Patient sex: M
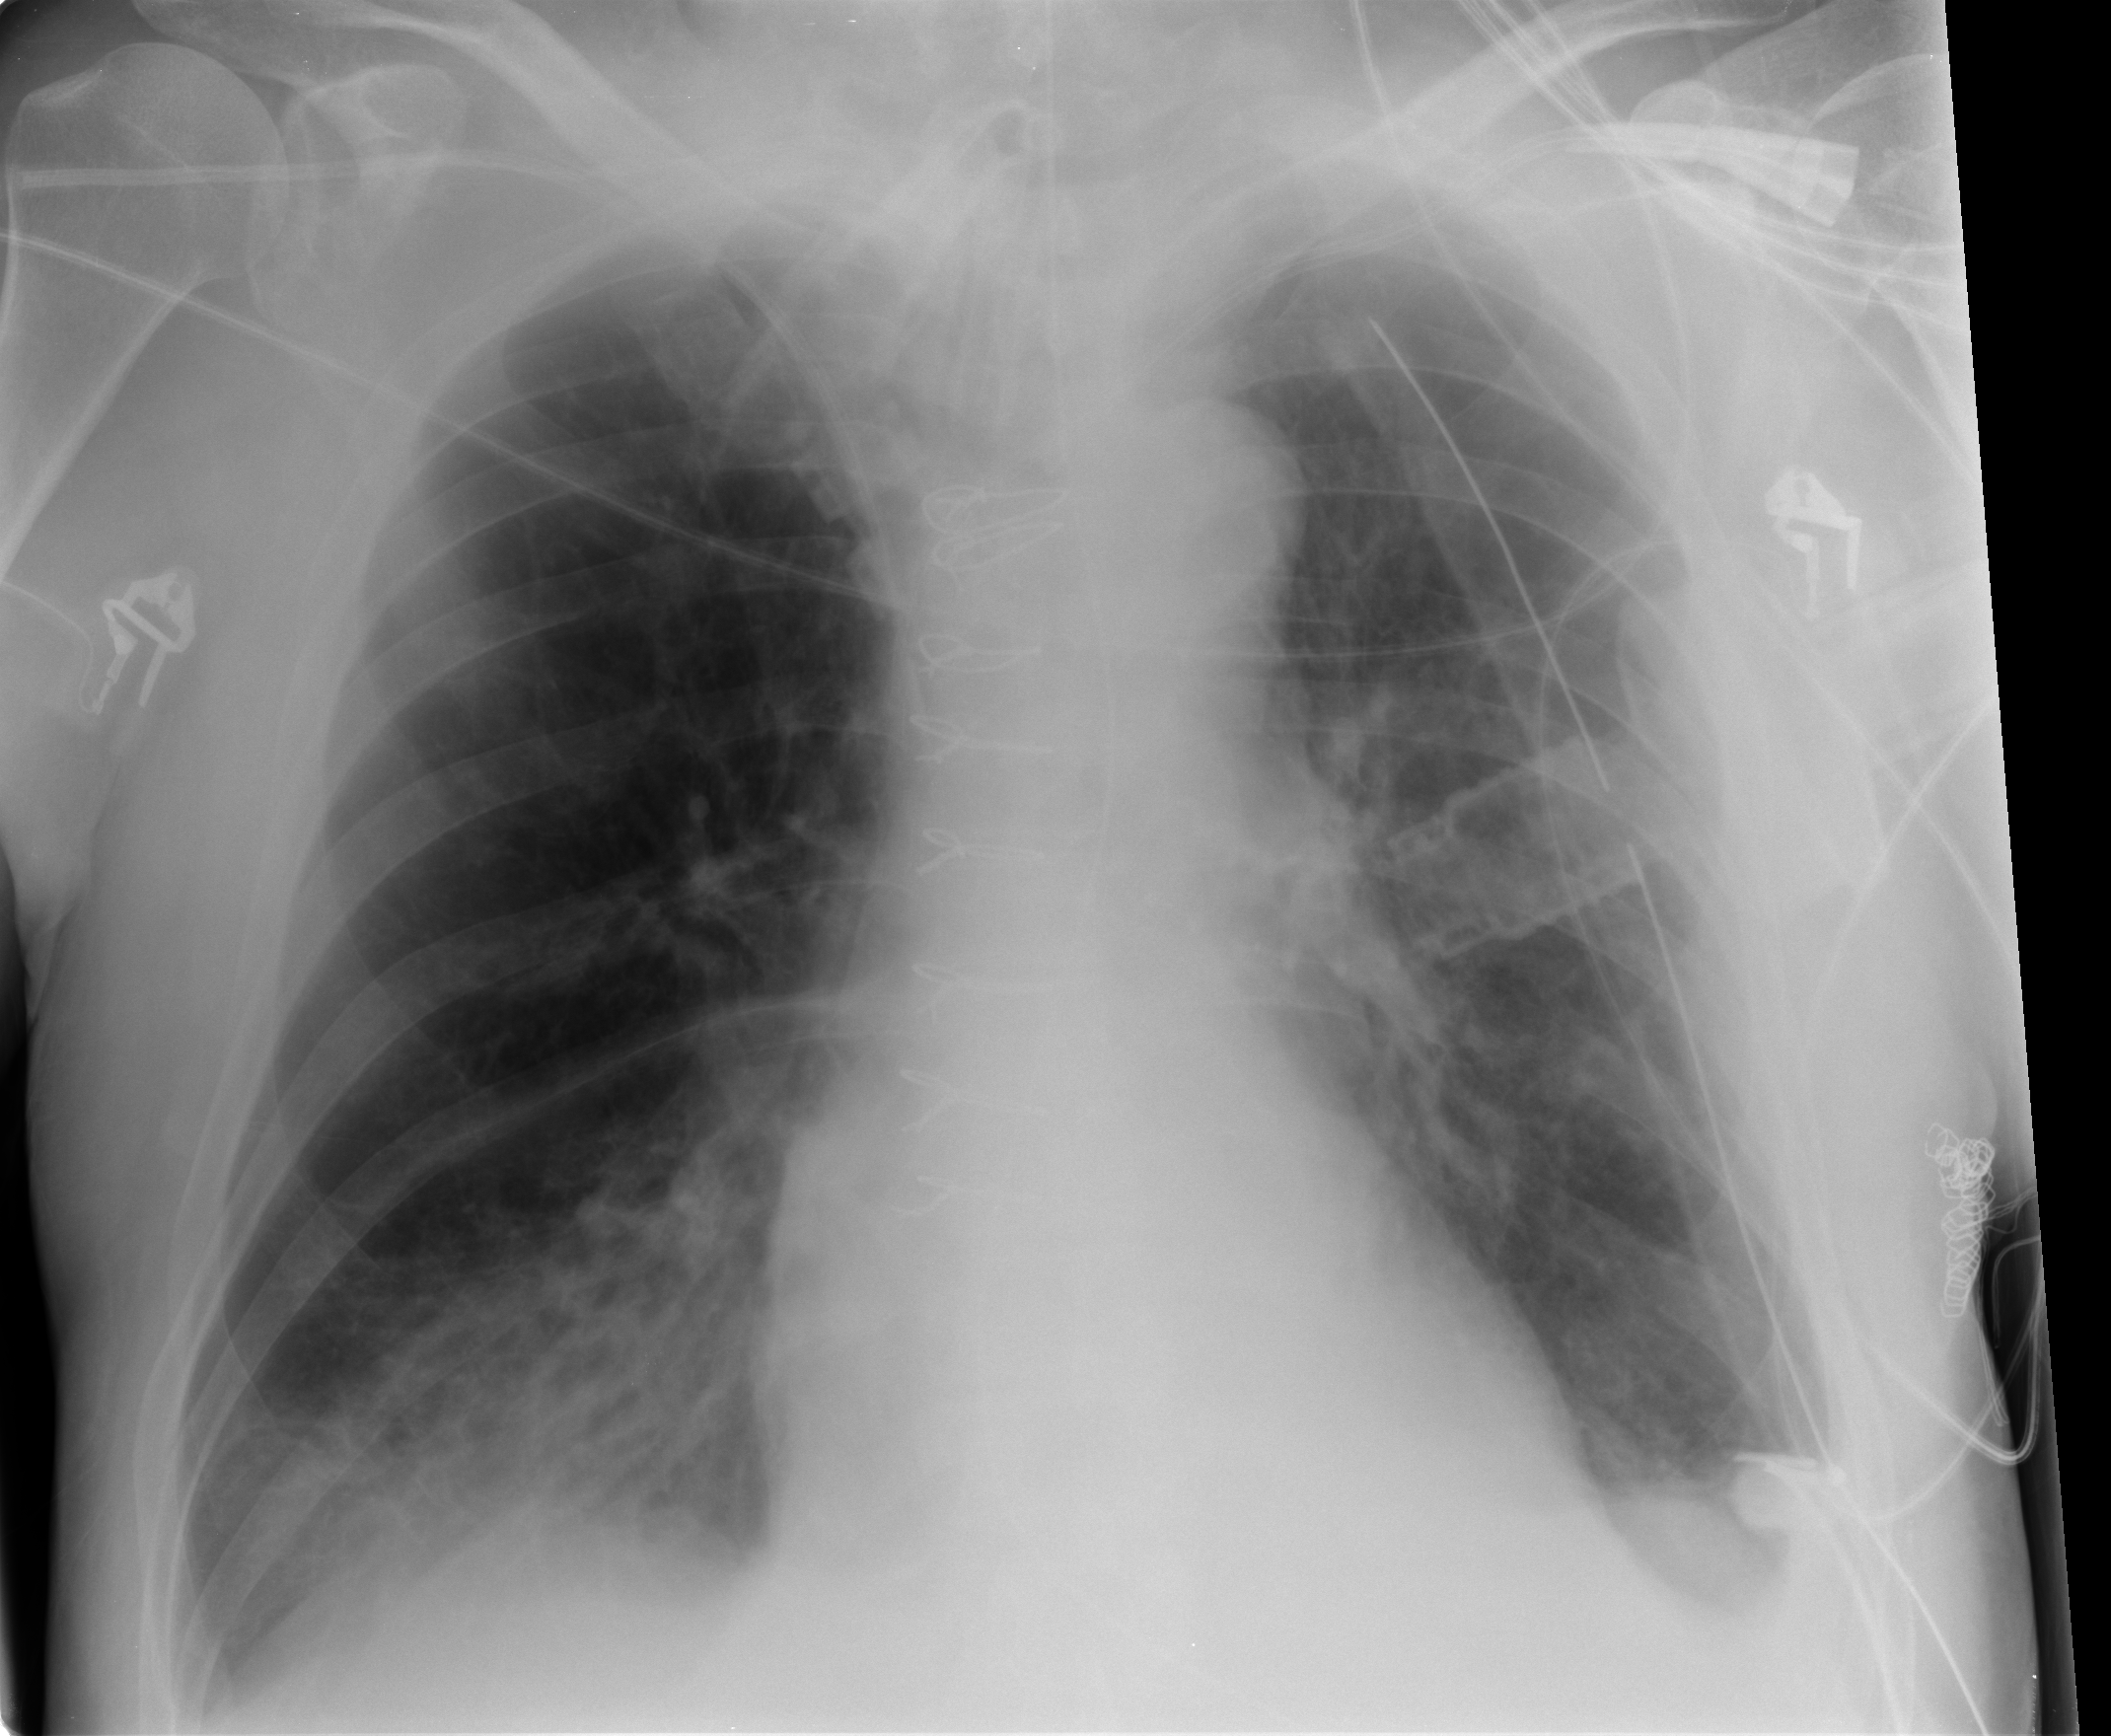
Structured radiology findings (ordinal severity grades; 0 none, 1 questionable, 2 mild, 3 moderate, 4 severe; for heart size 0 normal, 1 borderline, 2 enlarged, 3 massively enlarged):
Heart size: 0
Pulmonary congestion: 1
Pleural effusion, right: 1
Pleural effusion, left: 2
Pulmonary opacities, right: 3
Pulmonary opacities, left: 1
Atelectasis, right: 3
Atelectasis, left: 1